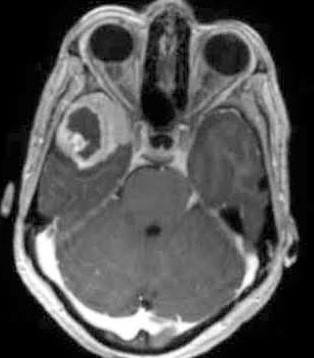
Label: meningioma